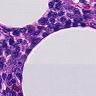
Metastatic tissue present: no